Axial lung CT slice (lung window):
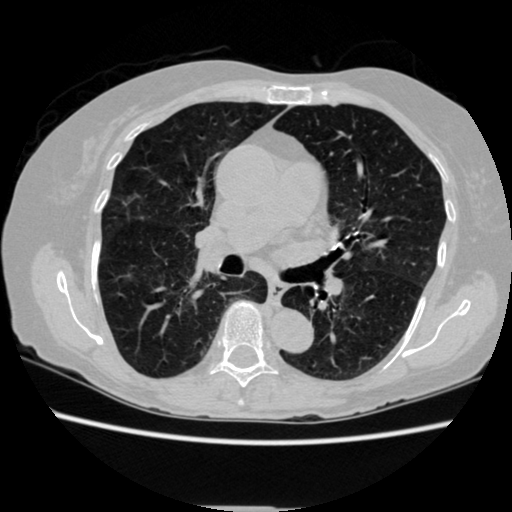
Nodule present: no